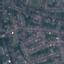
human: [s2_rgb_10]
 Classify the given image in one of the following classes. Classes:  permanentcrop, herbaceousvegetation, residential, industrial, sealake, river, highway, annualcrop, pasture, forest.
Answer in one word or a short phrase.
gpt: Residential